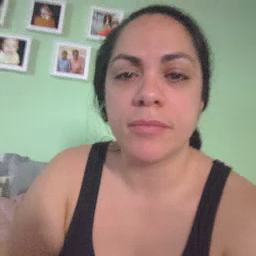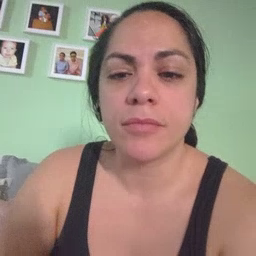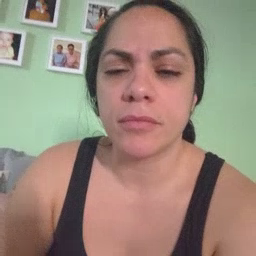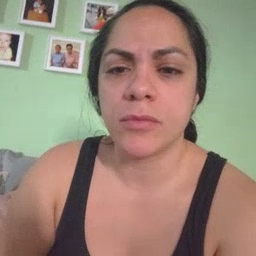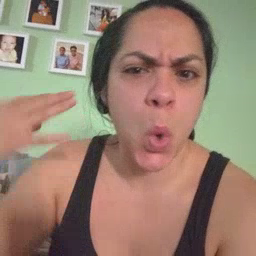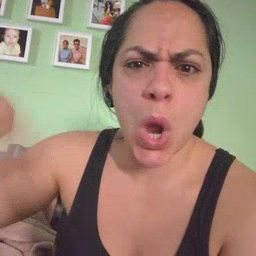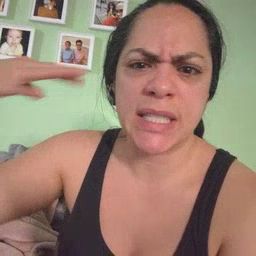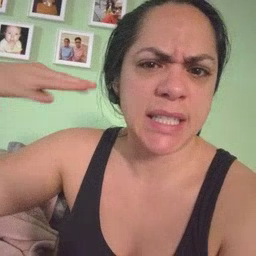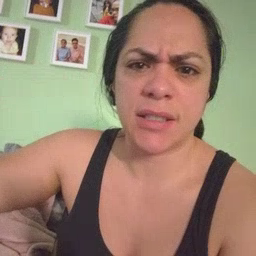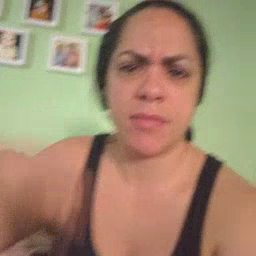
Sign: noisy